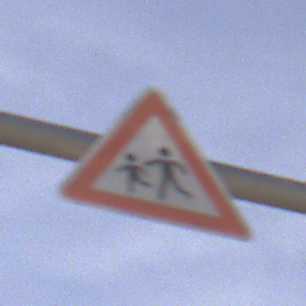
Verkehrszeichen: KinderRechts
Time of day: MorningAfternoon
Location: Outdoor (Nature)
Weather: PartlyCloudy
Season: NotSpecified
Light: Natural